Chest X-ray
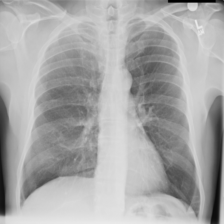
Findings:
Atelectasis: positive
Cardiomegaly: negative
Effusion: negative
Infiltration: negative
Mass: negative
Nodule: negative
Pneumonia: negative
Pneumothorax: negative
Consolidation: negative
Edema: negative
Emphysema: negative
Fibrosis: negative
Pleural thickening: negative
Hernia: negative